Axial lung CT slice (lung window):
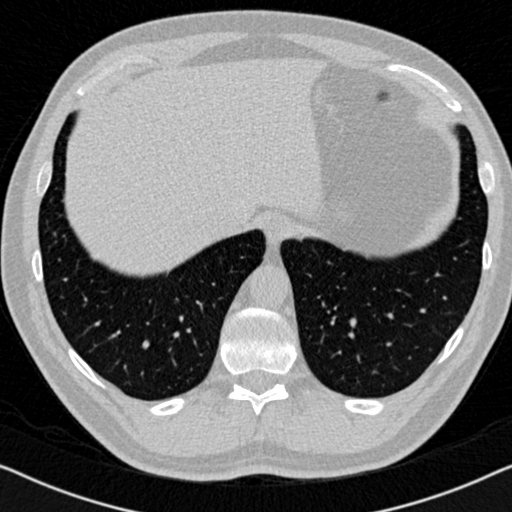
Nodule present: no